Question: i just try to add shadow to my 'LinearLayout' to make my View act like its over other view just like this image 'facebook messenger'

i try this xml as background from my View but its seems like a line not shadow
'''
<shape android:shape="rectangle"
xmlns:android="http://schemas.android.com/apk/res/android">
<gradient android:startColor="@color/black_alpha_12"
android:endColor="@android:color/transparent" android:angle="90.0" />
</shape>
'''
and i try many xml code in stackoverflow no one help me to make shadow like what i want
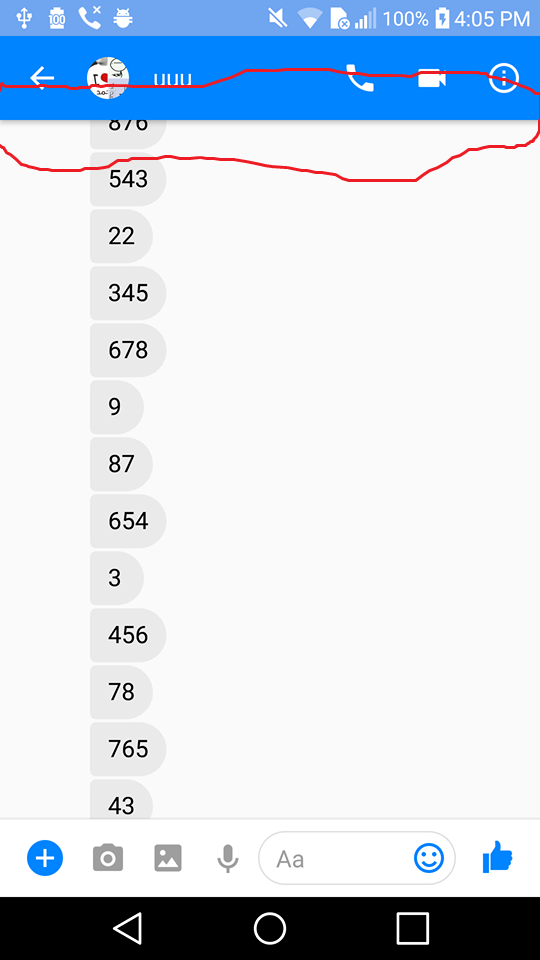
Answer: Use
'''
getSupportActionBar().setElevation(10);
'''
> But as per Your Above Comment 'in my app i made an LinearLayout as ActionBar did this will work'
Than Use
'''
YourView.setElevation(10);
'''